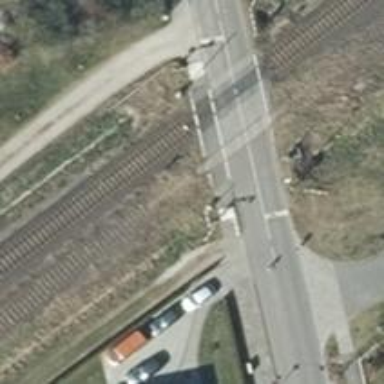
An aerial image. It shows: Level crossing with lights and saltire markings.